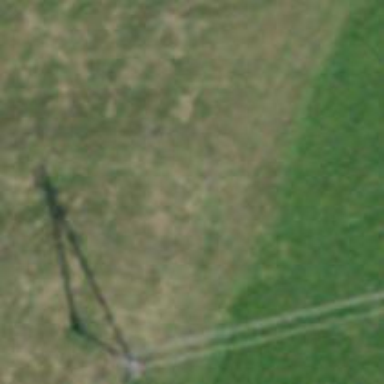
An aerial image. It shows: Power pole.